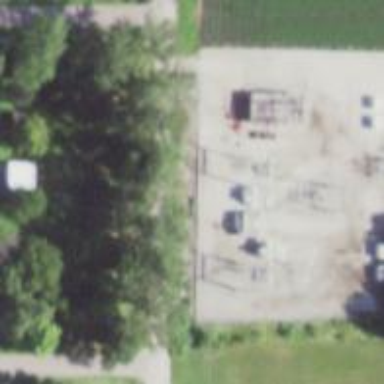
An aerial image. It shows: Power substation.